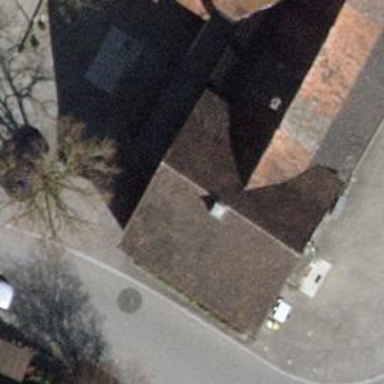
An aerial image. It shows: Restaurant.